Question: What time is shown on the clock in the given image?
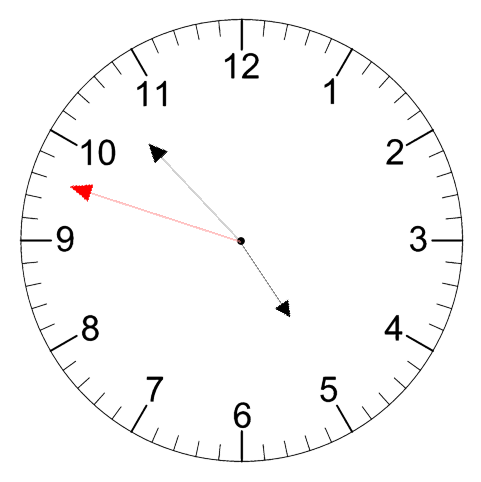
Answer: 04:52:48